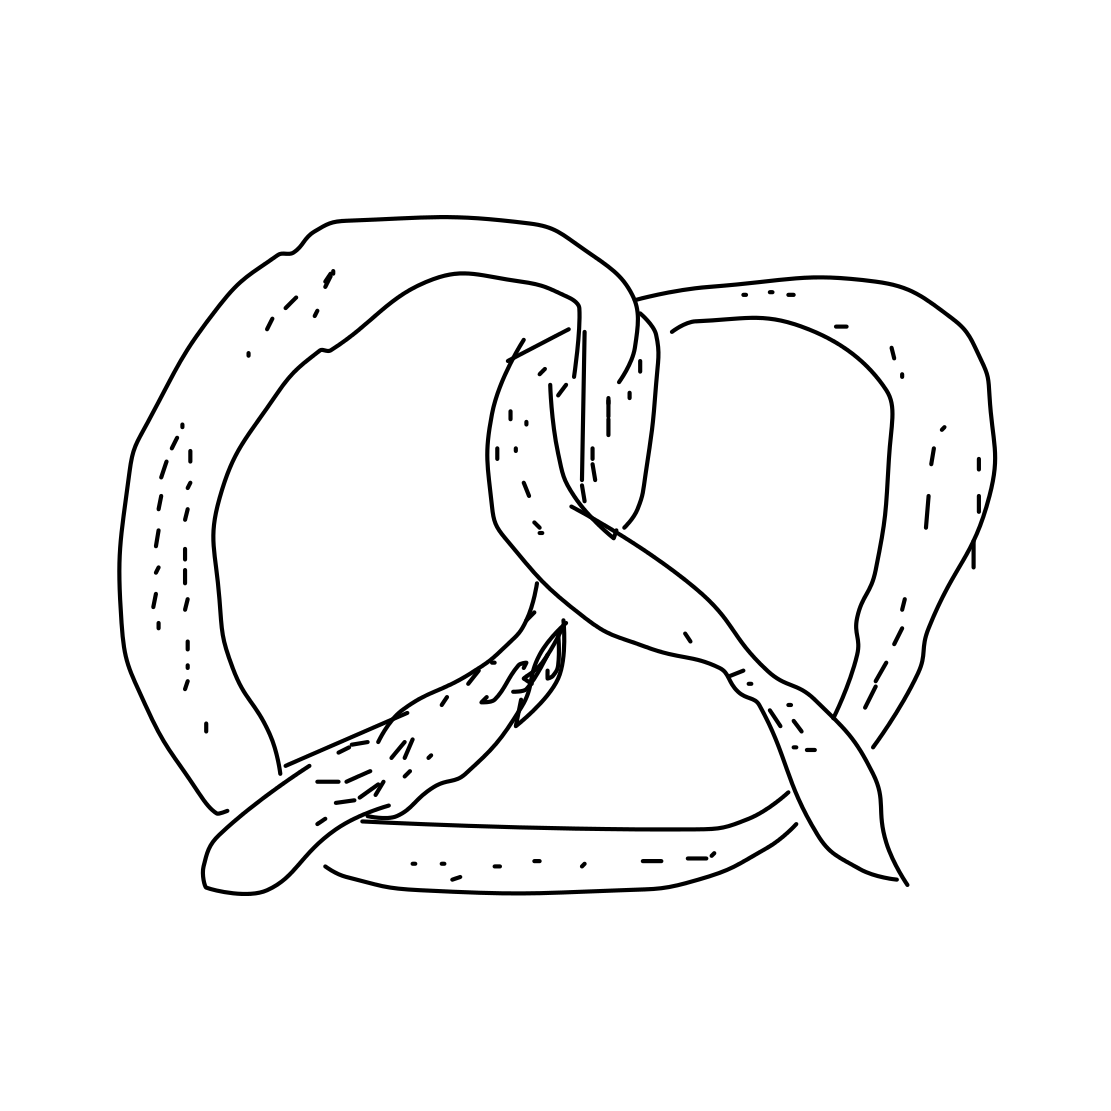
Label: pretzel